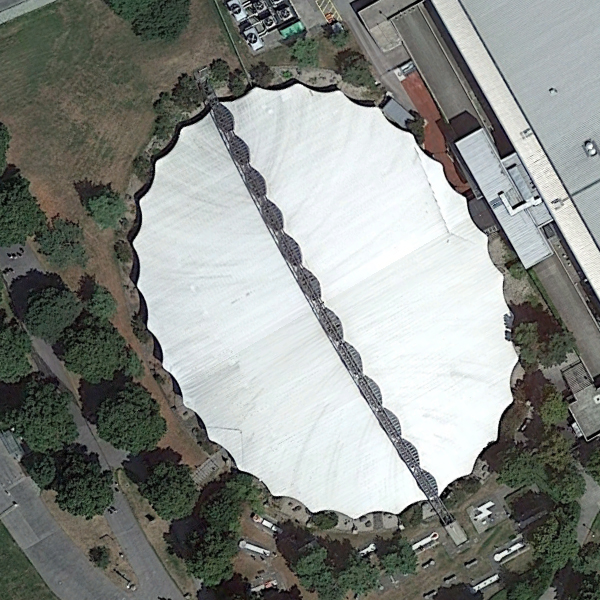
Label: Center